Current action and preconditions to check: trajectory_clear

Your task: For each precondition in the list above, predict whether it will hold at this action.

Consider the current scene as observed from the mobile robot's camera, and analyze the predicted future states of all dynamic agents (e.g., people, animals, vehicles, or any moving entities) within the NEXT SECOND.

IMPORTANT: Only answer "very likely" if you are absolutely certain—based on strong, clear evidence—that a dynamic agent will violate the precondition in the predicted future state. Do NOT answer "very likely" for unlikely, ambiguous, or low-probability risks.

Ask yourself for each precondition: Is there a high probability, with clear and convincing evidence, that the predicted future states of any dynamic agent will interfere with the predicted future state of the currently executing action within the NEXT SECOND, causing that precondition to fail?

Assess the risk level based on these predictions. Use "likely" or "very likely" if motions create a clear risk of interference.

Use "neutral" or "improbable" if agents are nearby but their predicted paths are clearly diverging or non-conflicting.

Failure Risk Categories: "very improbable", "improbable", "neutral", "likely", "very likely"

Answer Format: Output ONLY the probability_of_failure value from these categories: "very improbable", "improbable", "neutral", "likely", "very likely"

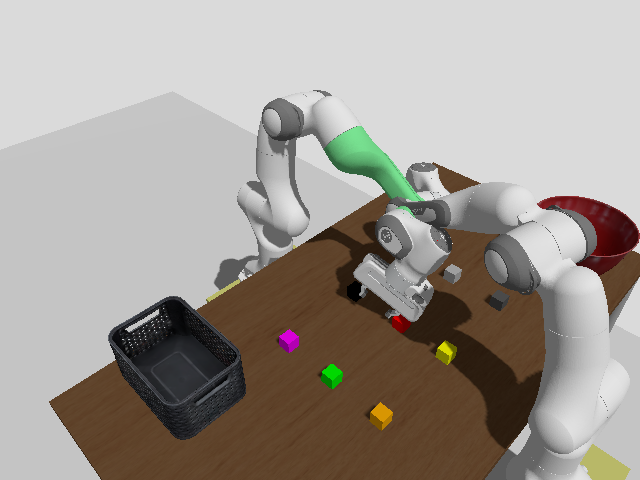

Answer: neutral